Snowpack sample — Loveland Pass, Silver Plume, Colorado, USA (12/14/25, 10:50 AM MST)
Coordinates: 39.664, -105.882
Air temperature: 36 °F
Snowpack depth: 67 cm
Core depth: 10 cm
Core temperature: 50 °F
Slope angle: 6°, slope face: 326°
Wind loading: low
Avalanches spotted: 0
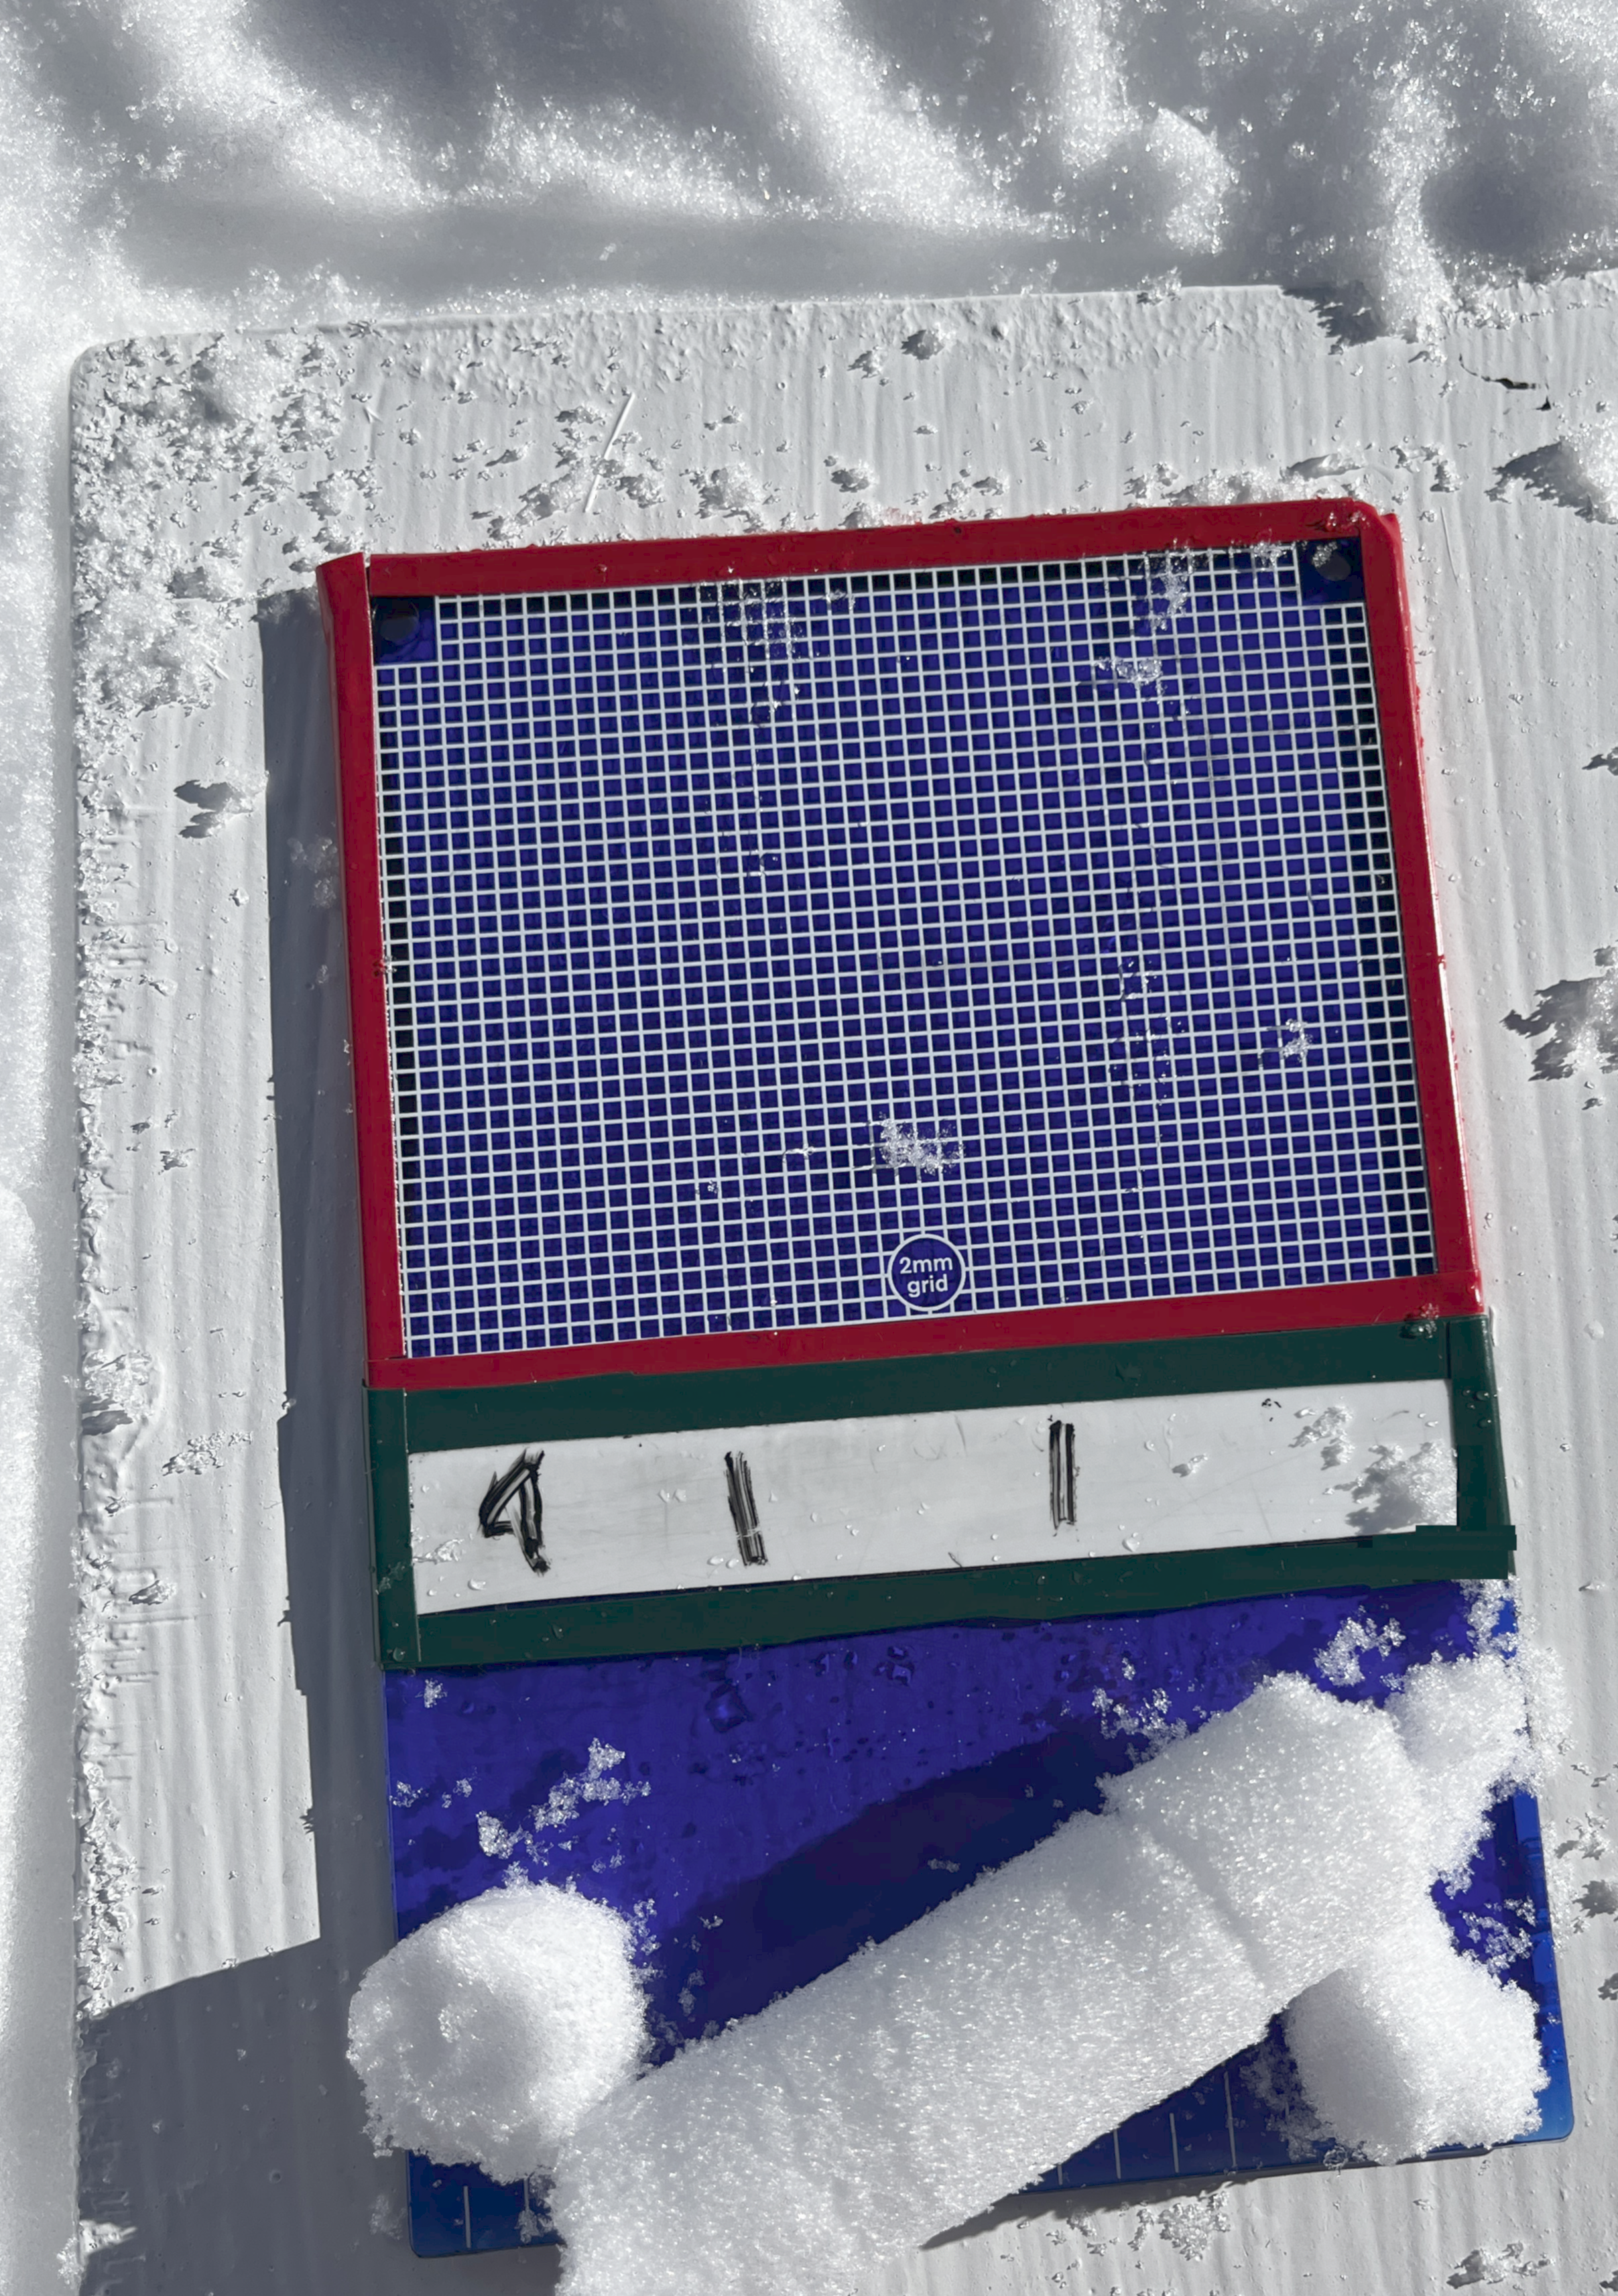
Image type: crystal_card
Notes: No avalanches spotted, very late start to the season with minimal snowpack